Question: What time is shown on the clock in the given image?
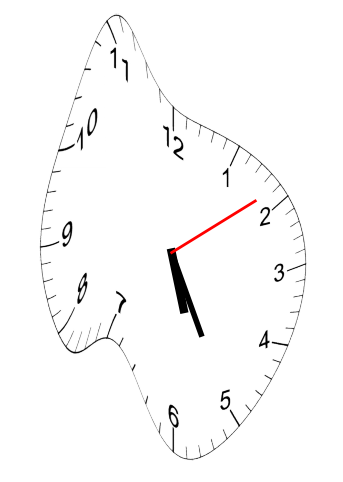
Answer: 05:25:09